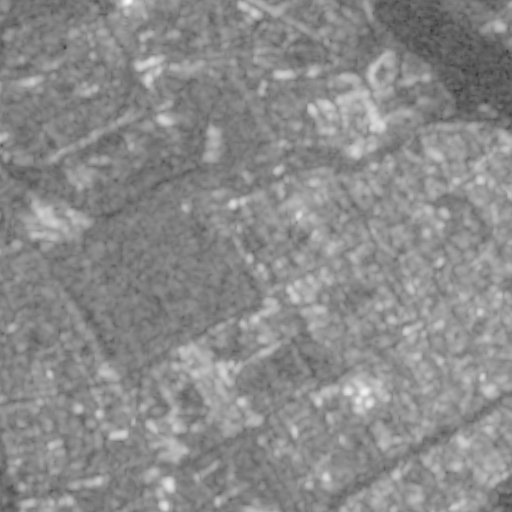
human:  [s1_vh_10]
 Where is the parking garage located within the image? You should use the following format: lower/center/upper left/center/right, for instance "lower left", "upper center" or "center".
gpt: The parking garage is located in the upper center of the image.
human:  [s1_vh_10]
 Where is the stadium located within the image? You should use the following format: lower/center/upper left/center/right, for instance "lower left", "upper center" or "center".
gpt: The stadium is located in the upper center of the image.
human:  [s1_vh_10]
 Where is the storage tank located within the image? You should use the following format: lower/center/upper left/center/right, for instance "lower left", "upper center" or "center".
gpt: The storage tank is located in the upper center of the image.
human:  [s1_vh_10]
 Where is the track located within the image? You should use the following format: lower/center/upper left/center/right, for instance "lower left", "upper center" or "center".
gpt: The track is located in the upper left of the image.
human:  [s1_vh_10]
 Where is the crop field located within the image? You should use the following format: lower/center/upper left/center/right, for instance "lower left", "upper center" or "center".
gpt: There is no crop field in the image.

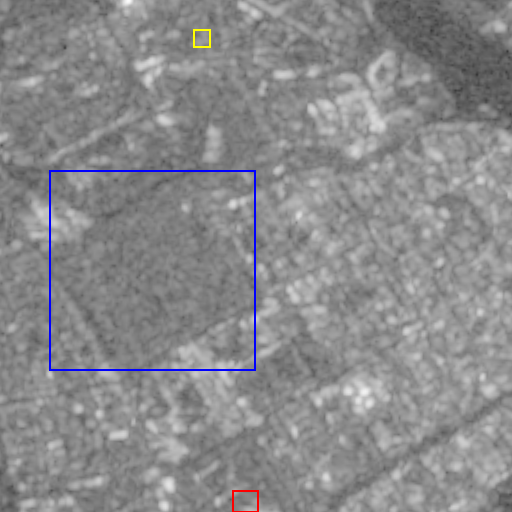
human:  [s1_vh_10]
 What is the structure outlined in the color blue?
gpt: The structure outlined in blue is a park.
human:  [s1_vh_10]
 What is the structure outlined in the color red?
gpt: The structure outlined in red is a parking lot.
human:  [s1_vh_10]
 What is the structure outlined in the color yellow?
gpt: The structure outlined in yellow is a power substation.
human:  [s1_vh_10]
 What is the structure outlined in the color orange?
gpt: There is no orange outline.